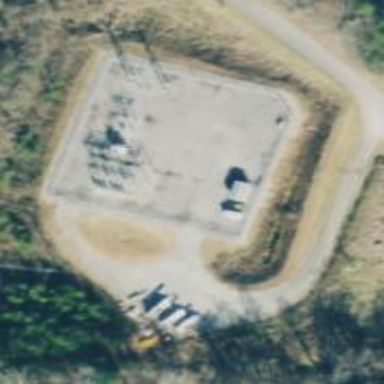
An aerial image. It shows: Distribution substation surrounded by fence.